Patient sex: M
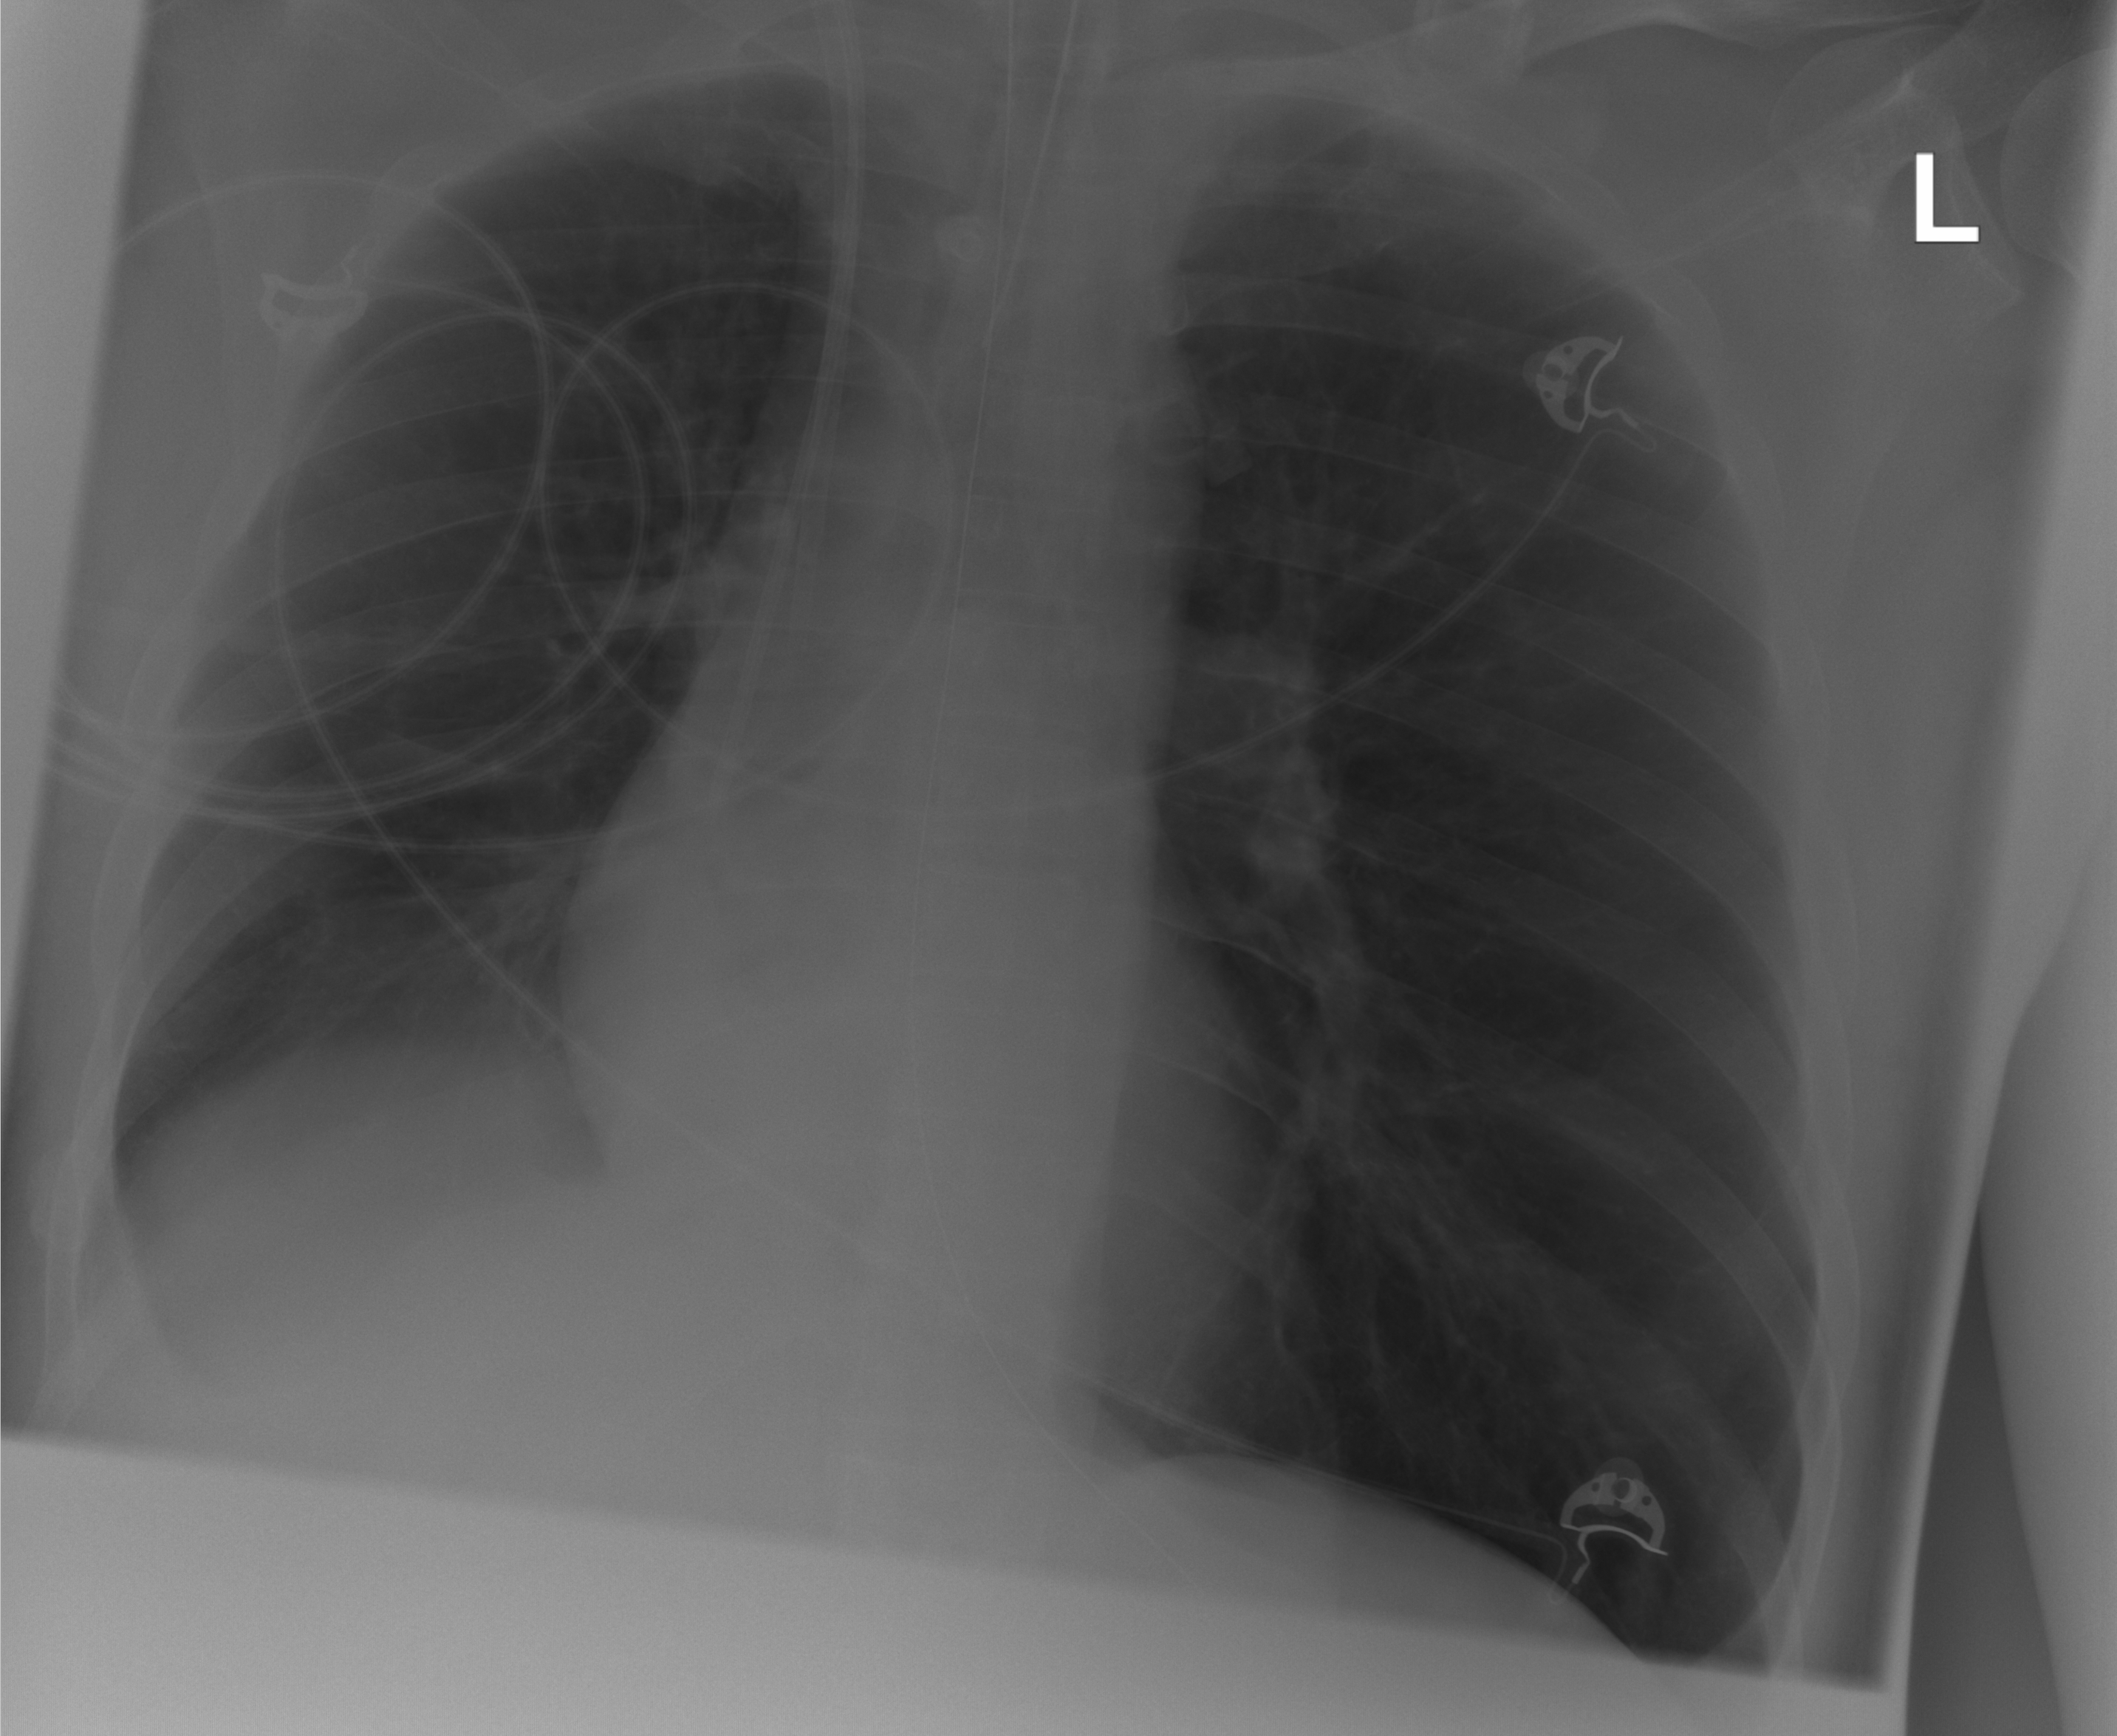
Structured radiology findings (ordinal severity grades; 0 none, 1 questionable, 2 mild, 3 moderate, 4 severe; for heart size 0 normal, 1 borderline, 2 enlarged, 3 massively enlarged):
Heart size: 0
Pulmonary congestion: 0
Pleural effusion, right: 2
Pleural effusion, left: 0
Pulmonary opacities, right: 0
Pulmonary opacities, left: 0
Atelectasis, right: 0
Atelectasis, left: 0